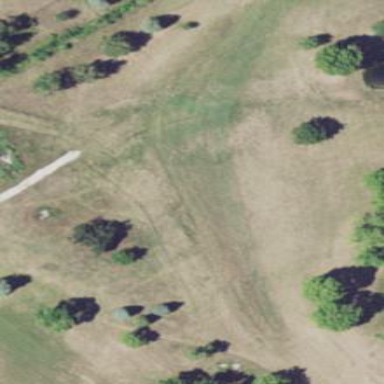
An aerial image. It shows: Scenic golf fairway.